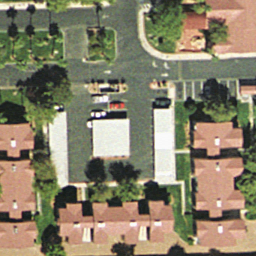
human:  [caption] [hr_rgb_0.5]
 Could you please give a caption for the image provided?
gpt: There are lots of houses pressed together and some plants arround them .

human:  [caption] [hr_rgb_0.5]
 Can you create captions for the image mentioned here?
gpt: Lots of houses with red roofs pressed together .

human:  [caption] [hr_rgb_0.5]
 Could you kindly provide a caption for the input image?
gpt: This is a dense residential area with houses and plants .

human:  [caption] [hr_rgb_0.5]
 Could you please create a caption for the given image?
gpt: It is a dense residential area with lots of houses pressed together .

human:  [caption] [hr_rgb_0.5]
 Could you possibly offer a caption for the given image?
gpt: Lots of houses pressed together with some plants around them .